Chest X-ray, PA view. Patient: 68 years old, sex M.
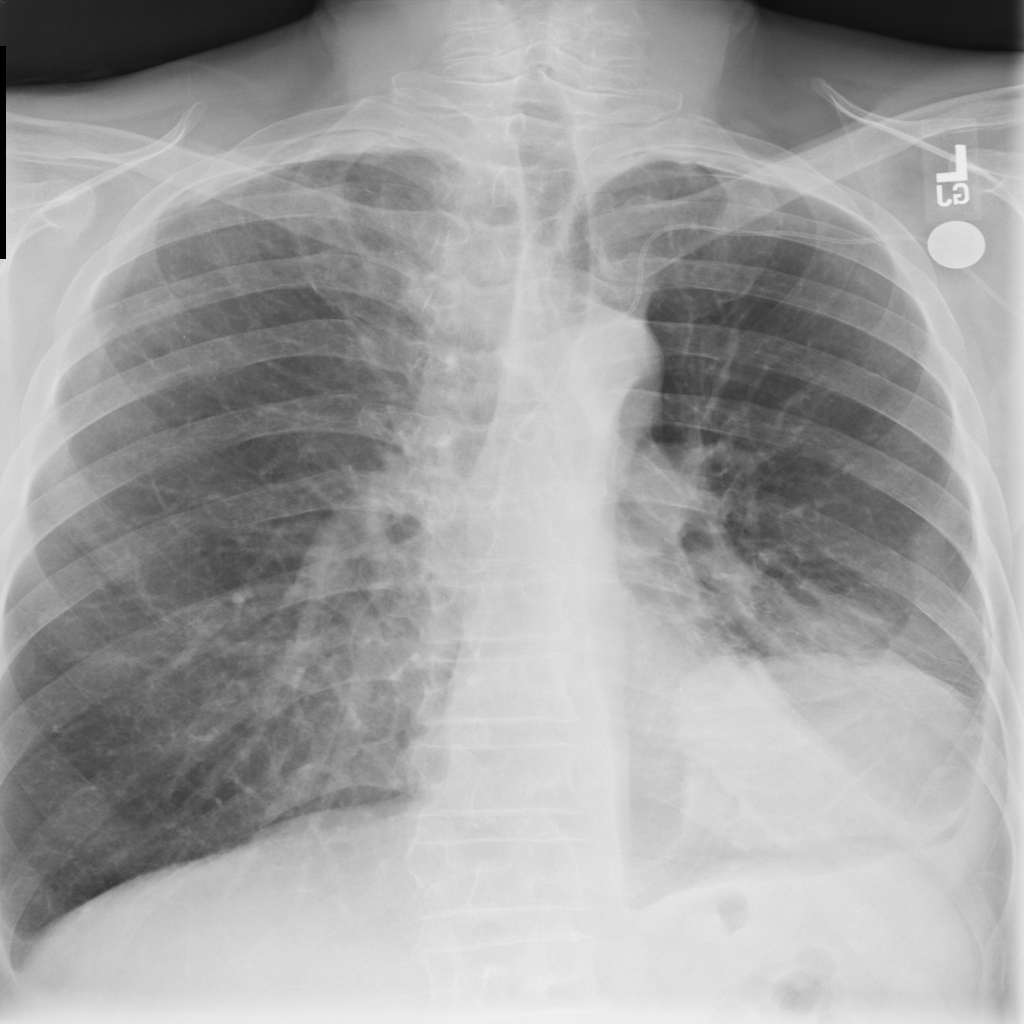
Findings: Pneumothorax